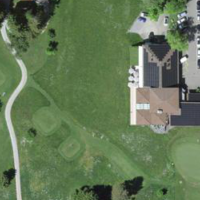
EUNIS habitat code: 53
Species observed at this site:
Lysimachia vulgaris